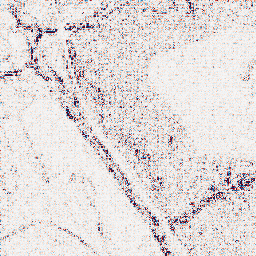
Category: wavelet
Decomposition family: wavelet_dwt
Decomposition parameters: wavelet: db4
level: 1
Upsampling method: sinc_blackman
Upsampling parameters: scale: 4
kernel_size: 8
Upsampling scale: 4